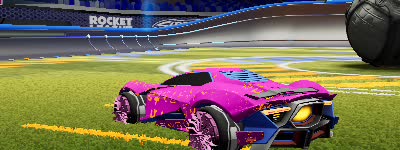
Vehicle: werewolf